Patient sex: F
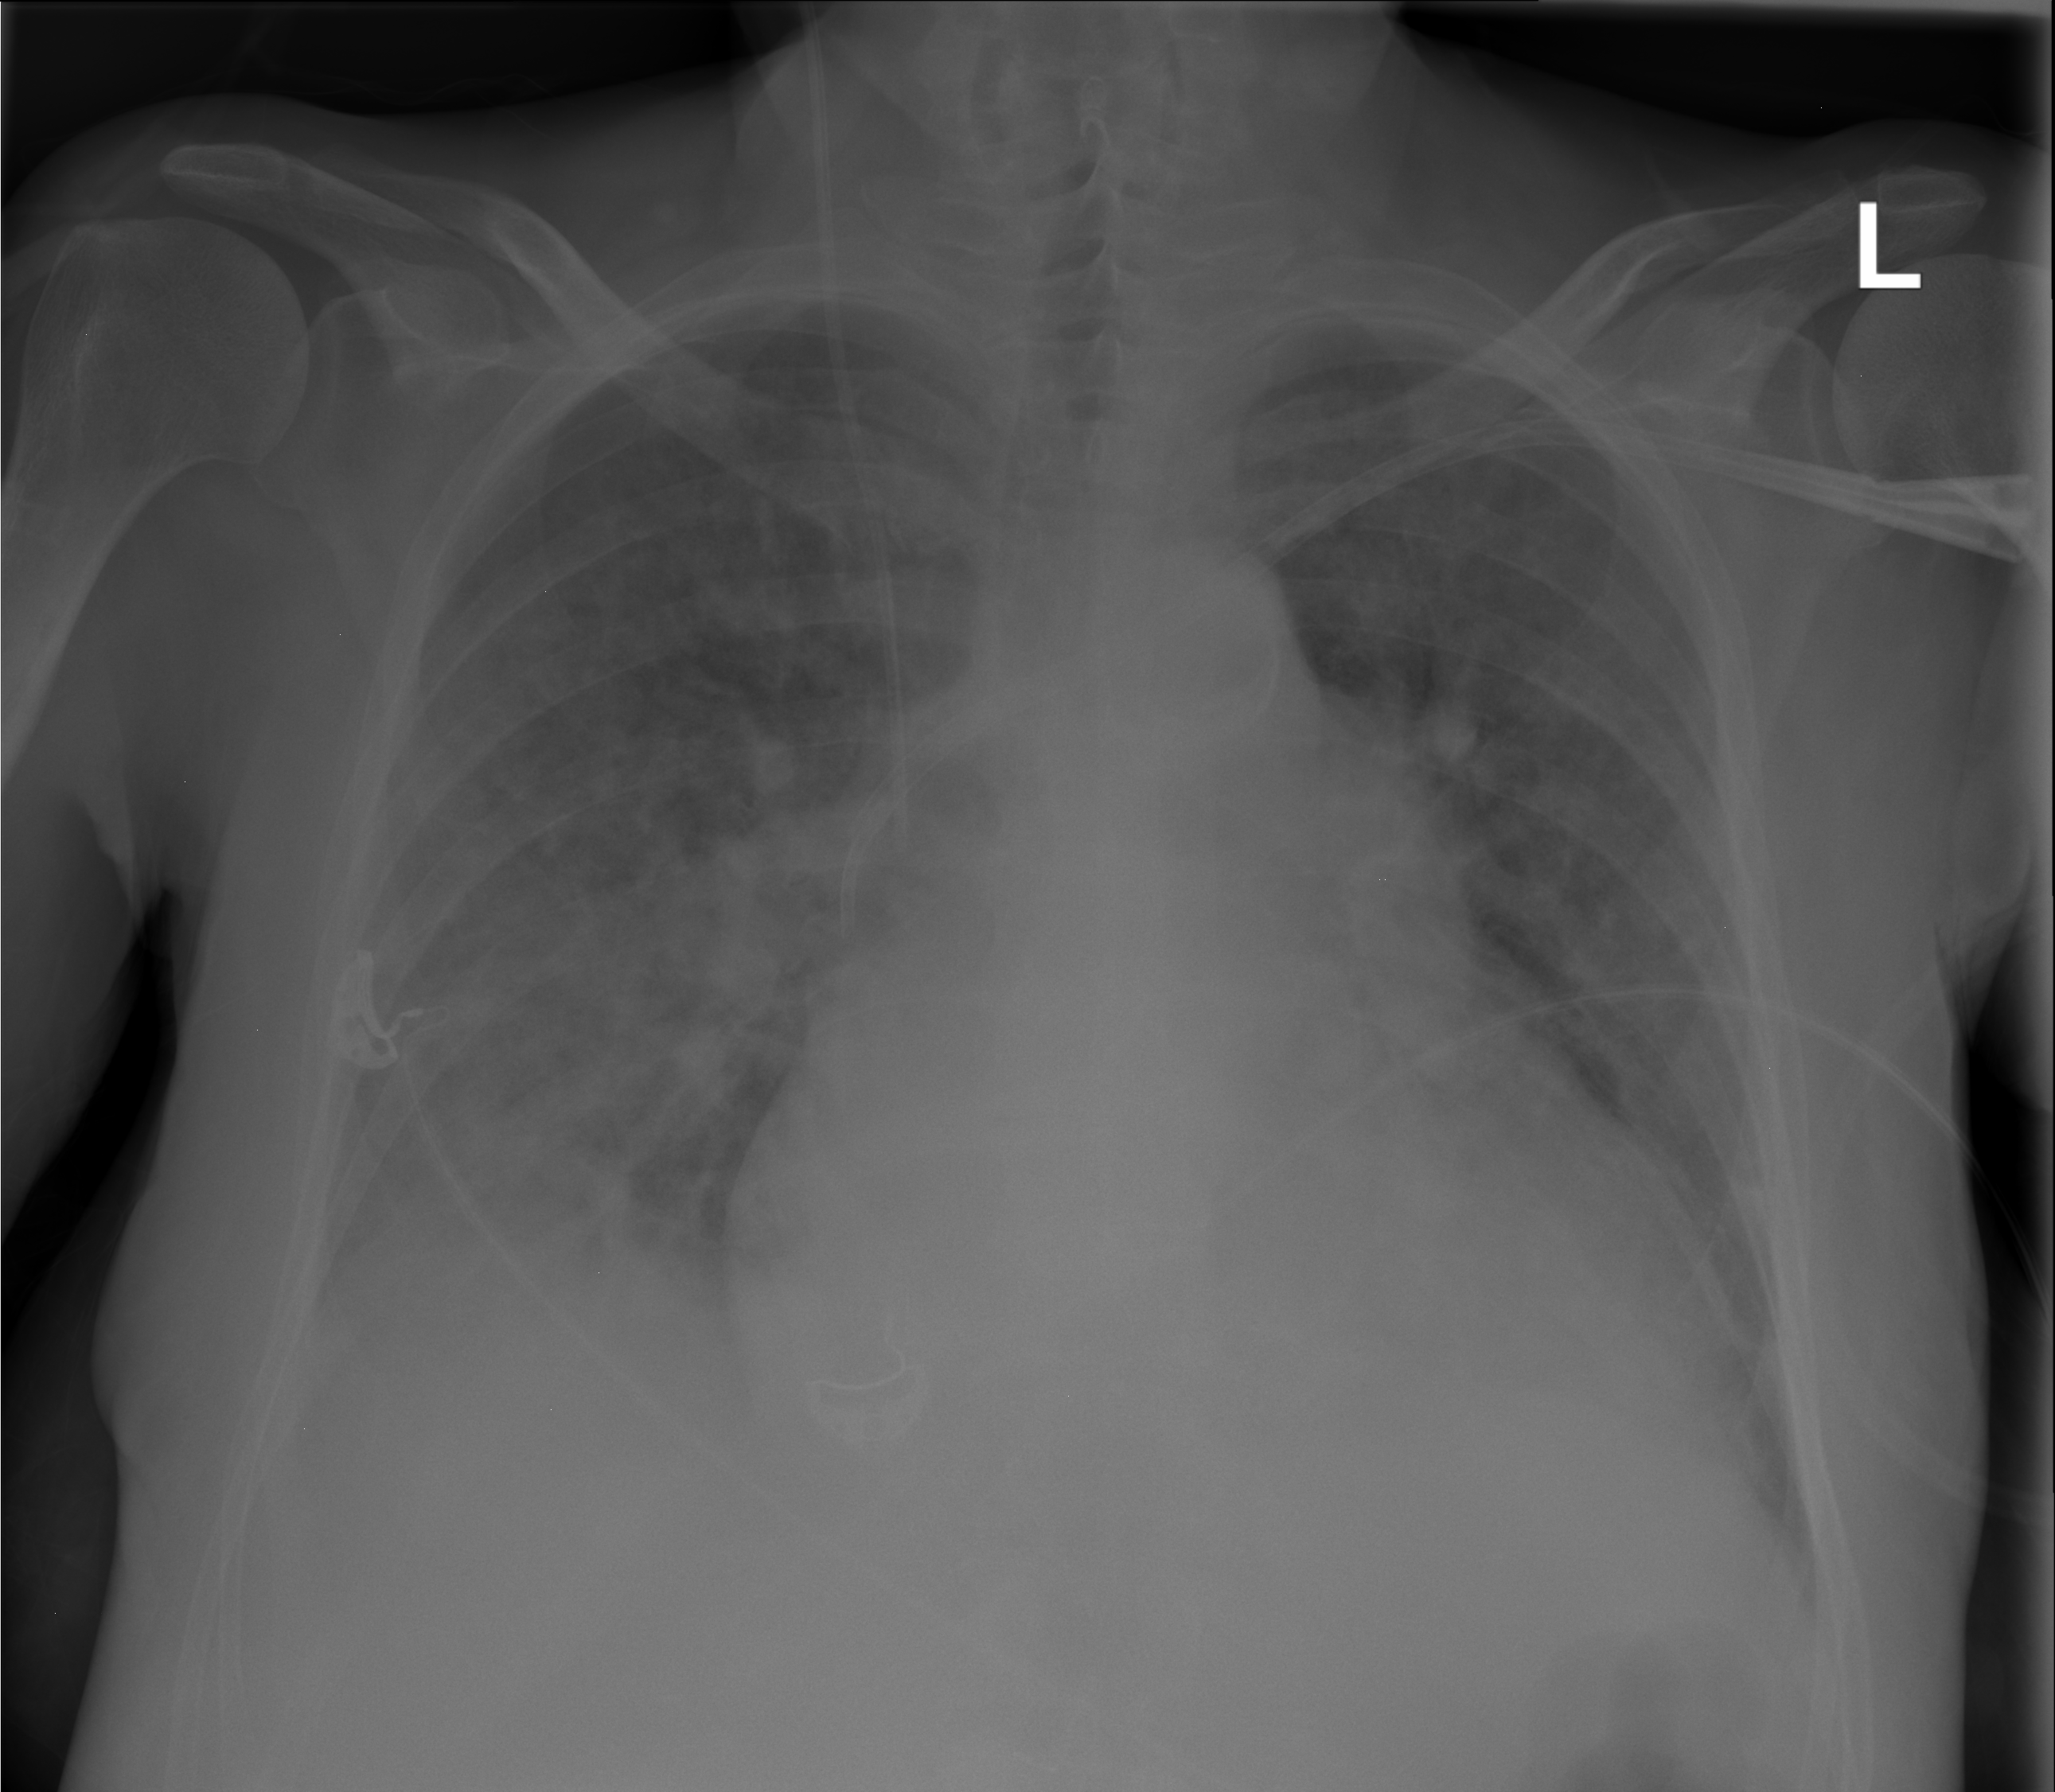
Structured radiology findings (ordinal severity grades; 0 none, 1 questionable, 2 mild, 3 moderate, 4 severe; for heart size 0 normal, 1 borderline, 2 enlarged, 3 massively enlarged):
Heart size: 3
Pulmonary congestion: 2
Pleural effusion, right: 2
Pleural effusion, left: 0
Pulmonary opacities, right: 3
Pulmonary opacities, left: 2
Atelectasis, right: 2
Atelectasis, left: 2